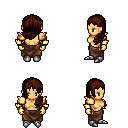
a pixel art fantasy rpg character, female body template, human, tanned skin, gold arm armor, robe skirt, brown left-swept hairstyle, gold gloves, metal boots, four views (front, back, left, right), 2x2 character sprite sheet, small pixel art, hard edges, no anti-aliasing